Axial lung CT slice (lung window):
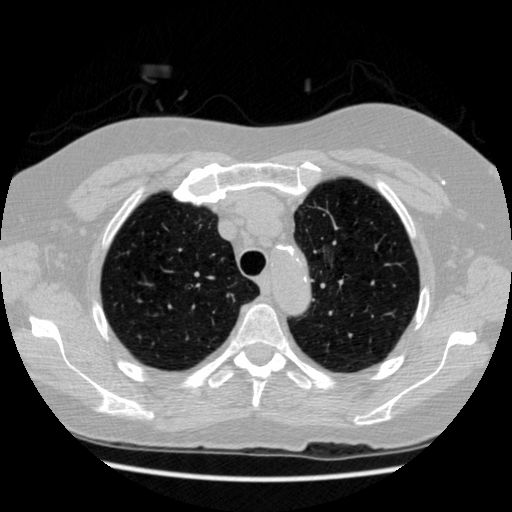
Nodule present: no